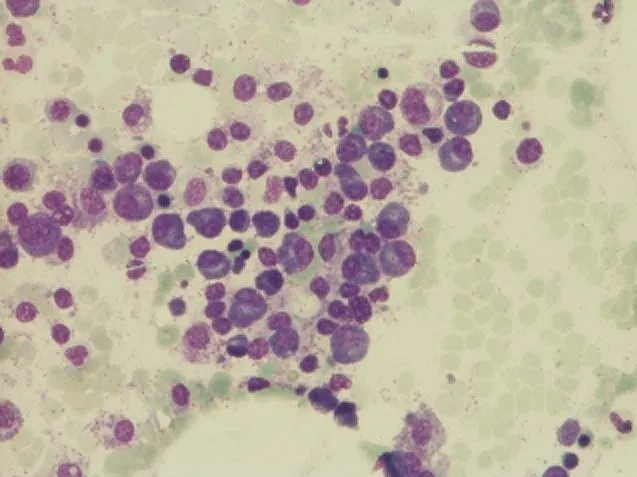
Clusters of plasma cells can be seen throughout this view of the aspirate - P. N. case (BM -MGG, objective
20X).
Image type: pathology (giemsa)